A bearing vibration time series has been folded into this square grayscale image, one row per segment of consecutive samples. Classify the bearing condition as one of: normal, inner_race, outer_race, ball.
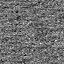
Answer: outer_race